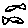
Label: fish